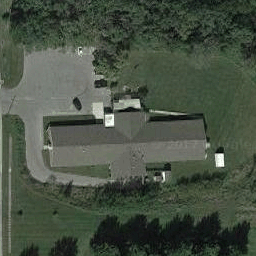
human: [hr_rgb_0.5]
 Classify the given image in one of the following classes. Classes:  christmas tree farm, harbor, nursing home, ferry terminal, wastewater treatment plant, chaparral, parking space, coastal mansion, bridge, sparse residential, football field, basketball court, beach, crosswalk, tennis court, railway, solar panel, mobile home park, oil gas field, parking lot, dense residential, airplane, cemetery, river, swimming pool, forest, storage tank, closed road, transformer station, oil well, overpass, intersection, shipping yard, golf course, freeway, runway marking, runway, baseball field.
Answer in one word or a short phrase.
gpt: nursing home